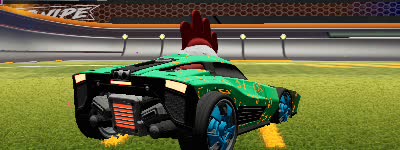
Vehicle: breakout